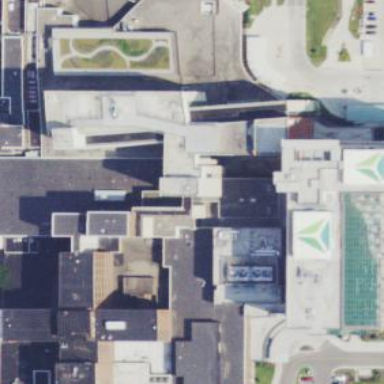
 serving as amenity and providing healthcare services."